Question: I have the problem that my facebook app page doesn't resize the height. I know there are a lot of questions from people that have similar problems. But I've tried setting FB.Canvas.setSize(), FB.Canvas.setAutoGrow() and a function that "should" resize the canvas page each 2 seconds and nothing works.
I now tried it with a minimal code that work (as fas as I understand it) but it don't.
Here is the code:
'''
<!DOCTYPE html>
<html lang="en">
<head>
<title>Test</title>
<style type="text/css">body { overflow: hidden; }</style>
</head>
<body>
<div id="fb-root"></div>
<script type="text/javascript" src="https://connect.facebook.net/en_US/all.js"></script>
<script type="text/javascript">
window.fbAsyncInit = function() {
FB.init({
appId: "xxxxxxxxxxxx",
cookie: true
});
};
window.onload = function() {
FB.Canvas.setAutoGrow(100);
}
</script>
<div style="height: 1000px; width: 20px; background-color: #006;"></div>
<div>End</div>
</body>
</html>
'''
Here is a screenshot of the app settings:

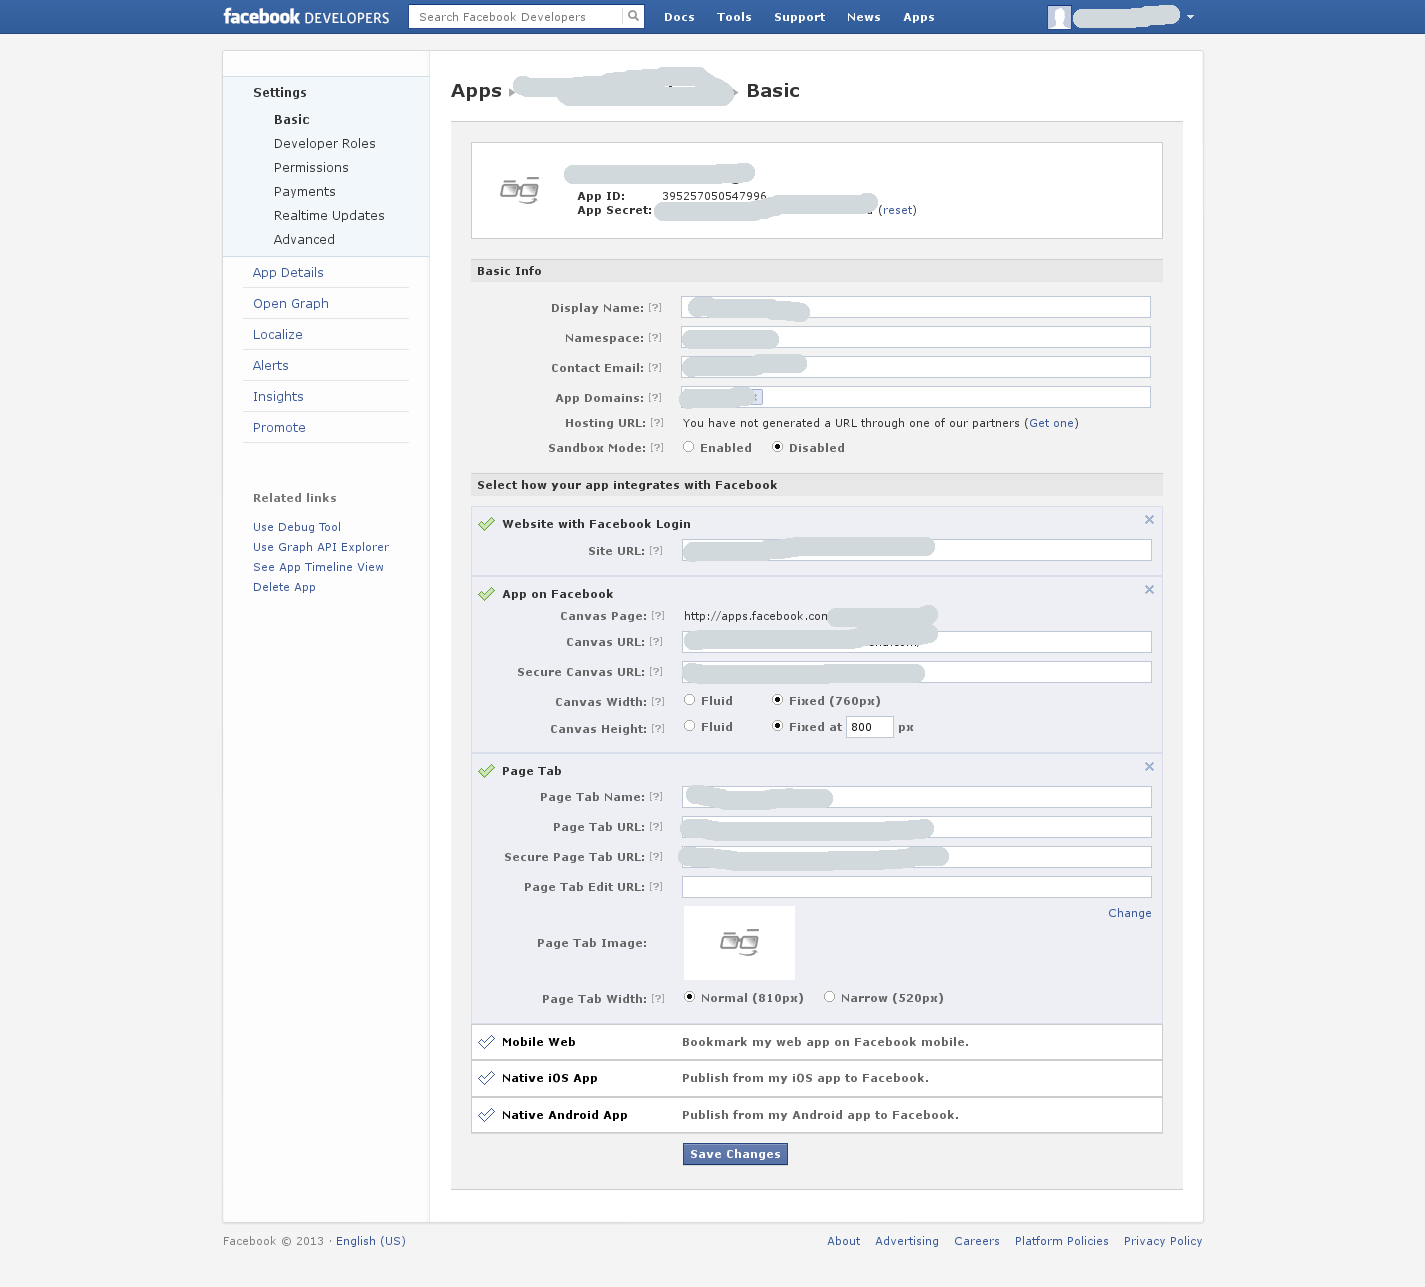
Answer: I could solve this issue and this are the changes I mage:
- - -
I don't know whether all of those steps are necessary.
Here is the code that works:
'''
<!DOCTYPE html>
<html lang="en">
<head>
<title>Test</title>
<style type="text/css">body { overflow: hidden; }</style>
</head>
<body>
<div id="fb-root"></div>
<script>
window.fbAsyncInit = function() {
FB.init({
appId: "xxxxxxx",
status : true,
cookie: true
});
FB.Canvas.setAutoGrow();
};
(function(d, debug){
var js, id = 'facebook-jssdk', ref = d.getElementsByTagName('script')[0];
if (d.getElementById(id)) {return;}
js = d.createElement('script'); js.id = id; js.async = true;
js.src = "//connect.facebook.net/en_US/all" + (debug ? "/debug" : "") + ".js";
ref.parentNode.insertBefore(js, ref);
}(document, /*debug*/ true));
</script>
<!-- page content -->
</body>
</html>
'''